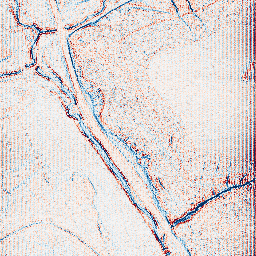
Category: edge_preserving
Decomposition family: anisotropic_diffusion
Decomposition parameters: iterations: 5
kappa: 100
gamma: 0.05
Upsampling method: fft_zeropad
Upsampling parameters: scale: 4
Upsampling scale: 4